Question: I have a table with few rows and . The number of columns is not fixed and can vary. The header is a single cell spanning across the whole table. When a column is taken away from the table the header width is not recalculated and exceeds the width of the table. How can I contain the header inside the table with as little code as possible. If possible I would prefer to not use JS.
I have recreated the problem <URL>.
'''
<table>
<colgroup>
<col style="width:10px">
<col style="width:20px">
<col style="width:30px">
</colgroup>
<tr>
<th colspan=100>
numbers
<tr>
<td>1<td>2<td class="hide">3</td>
<tr>
<td>1<td>2<td class="hide">3</td>
<tr>
<th colspan=100>
numbers
<tr>
<td>4<td>5<td class="hide">6</td>
</table>
'''
---
'''
td{
border: 1px solid grey;
}
table {
border: 1px solid black;
border-collapse:collapse;
table-layout: fixed;
}
'''
---
'''
els = document.getElementsByClassName("hide")
for(var i=0;i<els.length;i++)
els[i].style.display = "none";
'''
## Edited
I am not using JQuery(I used it for shorter example). The columns are concealed with JS(on click a column disappears). The example there is as close to my problem as it gets. The headers are repeated every ~100 rows (in fact there is '<tr><th>Index:</th><th>Item:</th></tr>'.
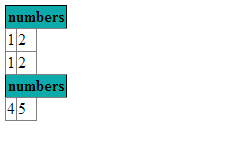
Answer: For anyone interested in how I did it in the end:
<URL>
I have added the same class "hide" to the 'col' so that when the column is hidden the col tag is not displayed anymore.
I made the 'colspan' on 'tr' the exact maximum number of columns.
I have added a width to the table of the first column (minimal width possible)
BTW I know the fiddle does not work in Chrome but for some reason in my application it works both in Chrome and FF.